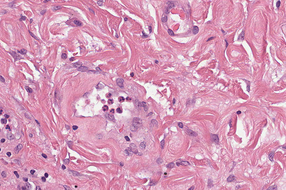
Tumor epithelial tissue: no
Tumor-associated stroma tissue: yes
Normal tissue: no